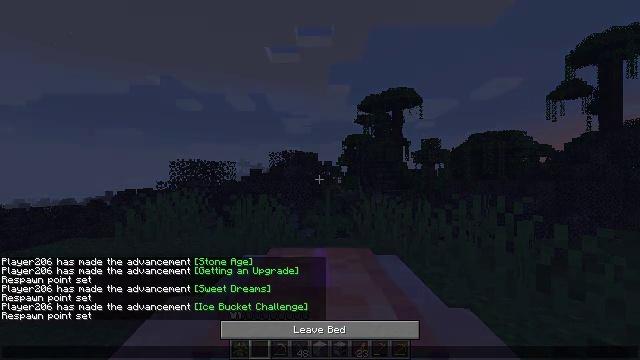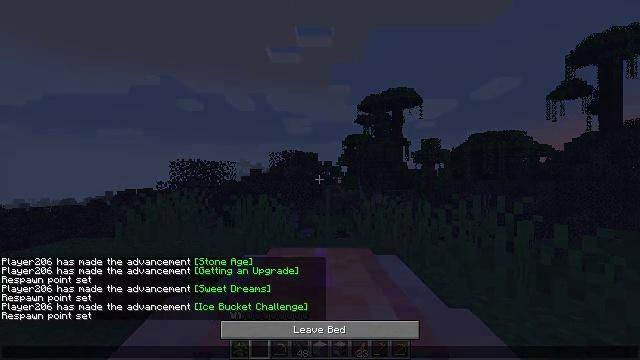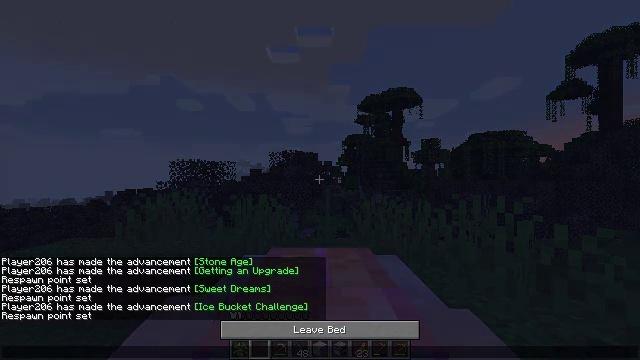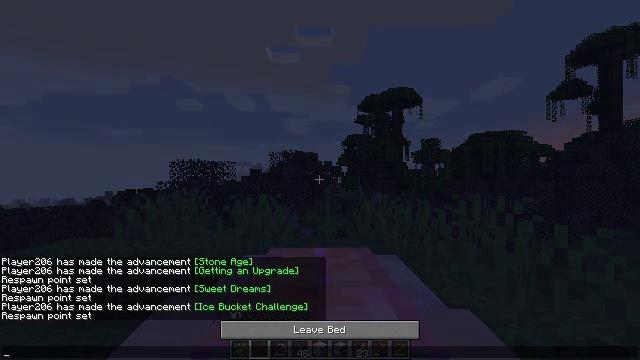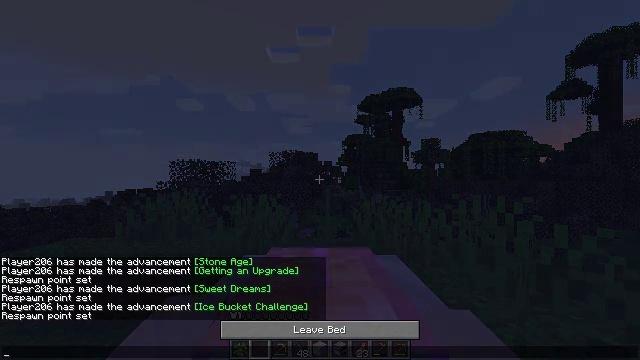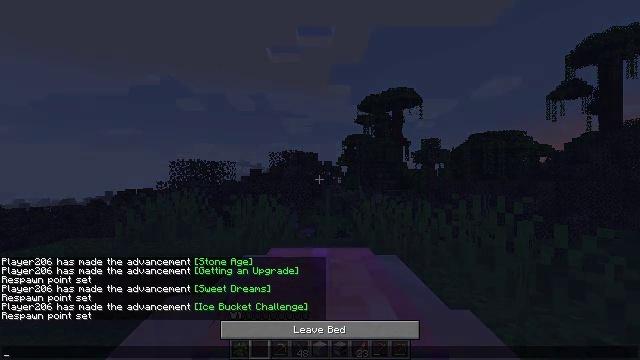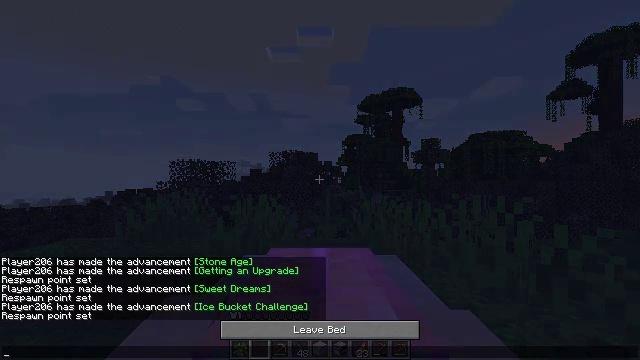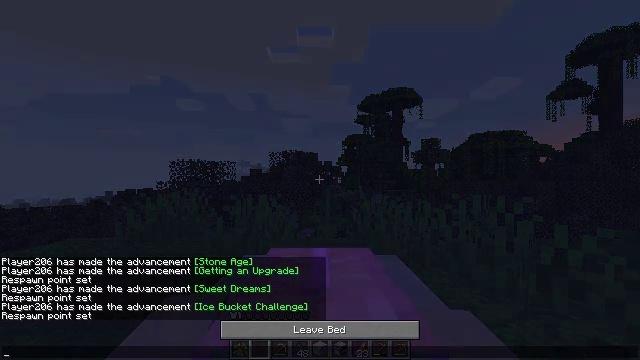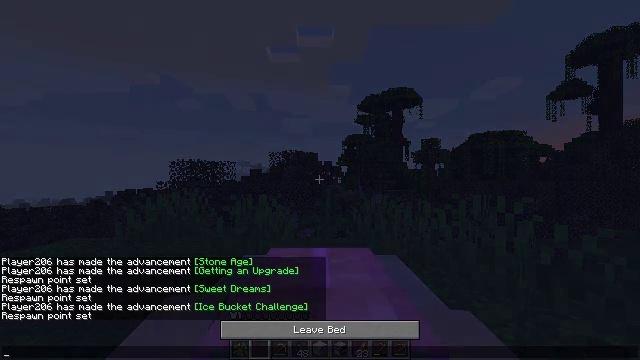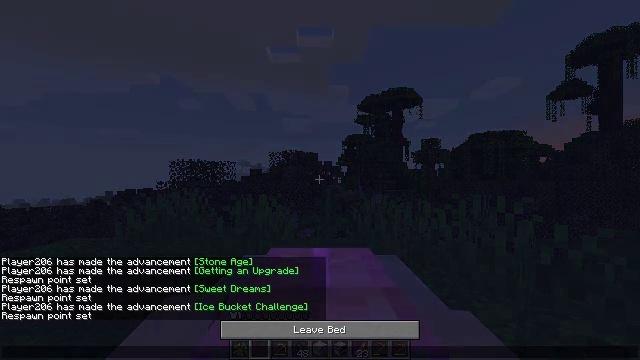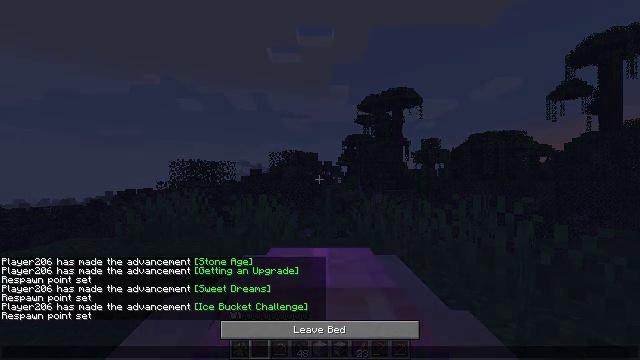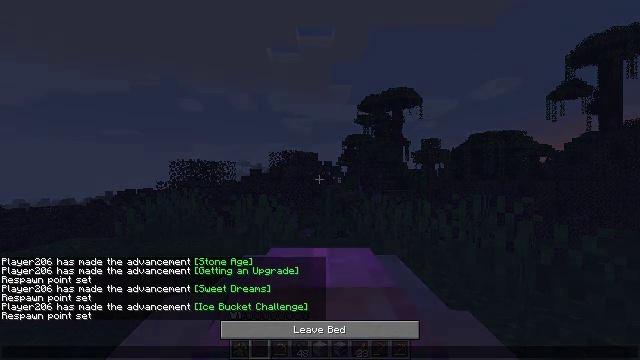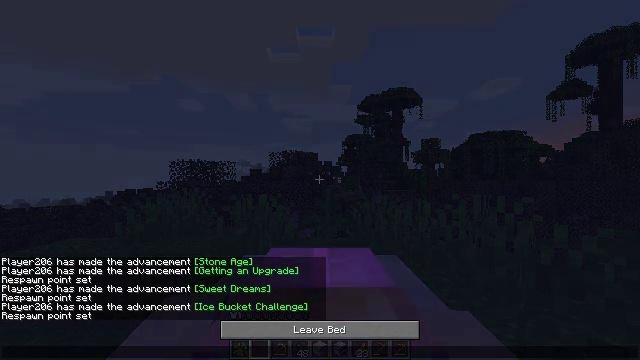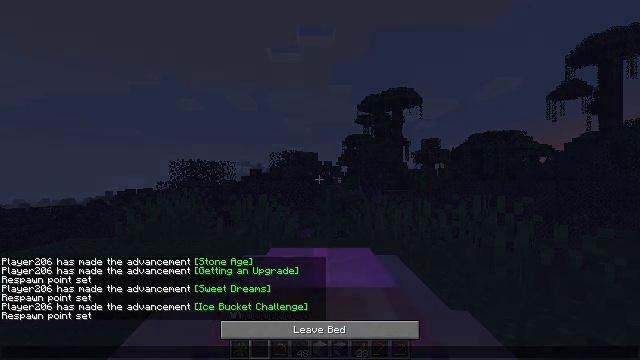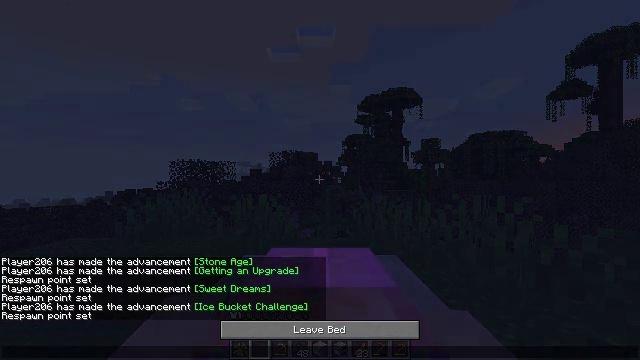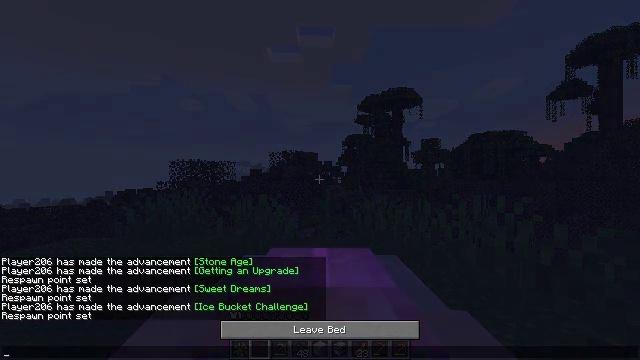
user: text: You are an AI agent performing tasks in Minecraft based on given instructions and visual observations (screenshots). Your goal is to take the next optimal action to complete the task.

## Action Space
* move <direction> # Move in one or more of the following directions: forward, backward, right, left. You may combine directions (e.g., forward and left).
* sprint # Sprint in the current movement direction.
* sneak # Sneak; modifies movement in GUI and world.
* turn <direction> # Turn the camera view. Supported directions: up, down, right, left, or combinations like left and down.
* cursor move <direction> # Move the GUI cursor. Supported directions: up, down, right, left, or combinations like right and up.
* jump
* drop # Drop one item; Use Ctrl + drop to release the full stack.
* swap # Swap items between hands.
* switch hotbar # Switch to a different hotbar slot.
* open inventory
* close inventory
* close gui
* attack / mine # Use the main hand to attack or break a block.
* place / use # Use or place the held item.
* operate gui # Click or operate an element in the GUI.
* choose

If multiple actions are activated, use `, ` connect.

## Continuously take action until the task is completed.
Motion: motion action
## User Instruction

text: Mine the white bed.
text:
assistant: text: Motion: no_op
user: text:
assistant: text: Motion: no_op
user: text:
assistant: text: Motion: no_op
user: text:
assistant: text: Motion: no_op
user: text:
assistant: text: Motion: no_op
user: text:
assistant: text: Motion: no_op
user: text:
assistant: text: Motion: no_op
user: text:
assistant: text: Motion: no_op
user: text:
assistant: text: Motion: no_op
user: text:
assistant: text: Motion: no_op
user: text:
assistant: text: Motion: no_op
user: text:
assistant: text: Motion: no_op
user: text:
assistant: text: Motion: no_op
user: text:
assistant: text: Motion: no_op
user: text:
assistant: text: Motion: no_op
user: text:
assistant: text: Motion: no_op
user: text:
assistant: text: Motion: no_op
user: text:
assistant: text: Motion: no_op
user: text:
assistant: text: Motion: no_op
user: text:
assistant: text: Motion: no_op
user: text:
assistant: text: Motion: no_op
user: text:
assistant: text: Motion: no_op
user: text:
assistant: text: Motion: no_op
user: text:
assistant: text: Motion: no_op
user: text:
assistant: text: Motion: no_op
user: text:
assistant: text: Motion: no_op
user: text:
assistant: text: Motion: no_op
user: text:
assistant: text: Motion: no_op
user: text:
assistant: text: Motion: no_op
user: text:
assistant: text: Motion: no_op